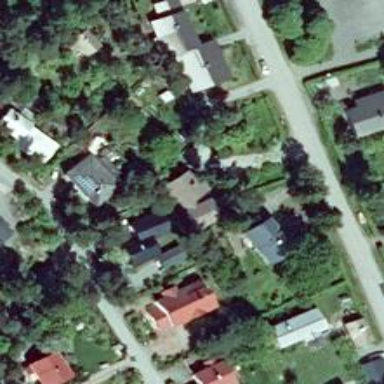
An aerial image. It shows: Peaceful suburb.